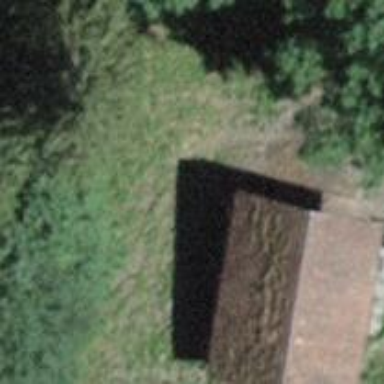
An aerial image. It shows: Rural barn.